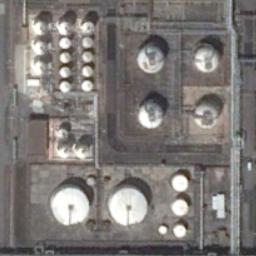
Label: storage tanks